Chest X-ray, PA view. Patient: 49 years old, sex M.
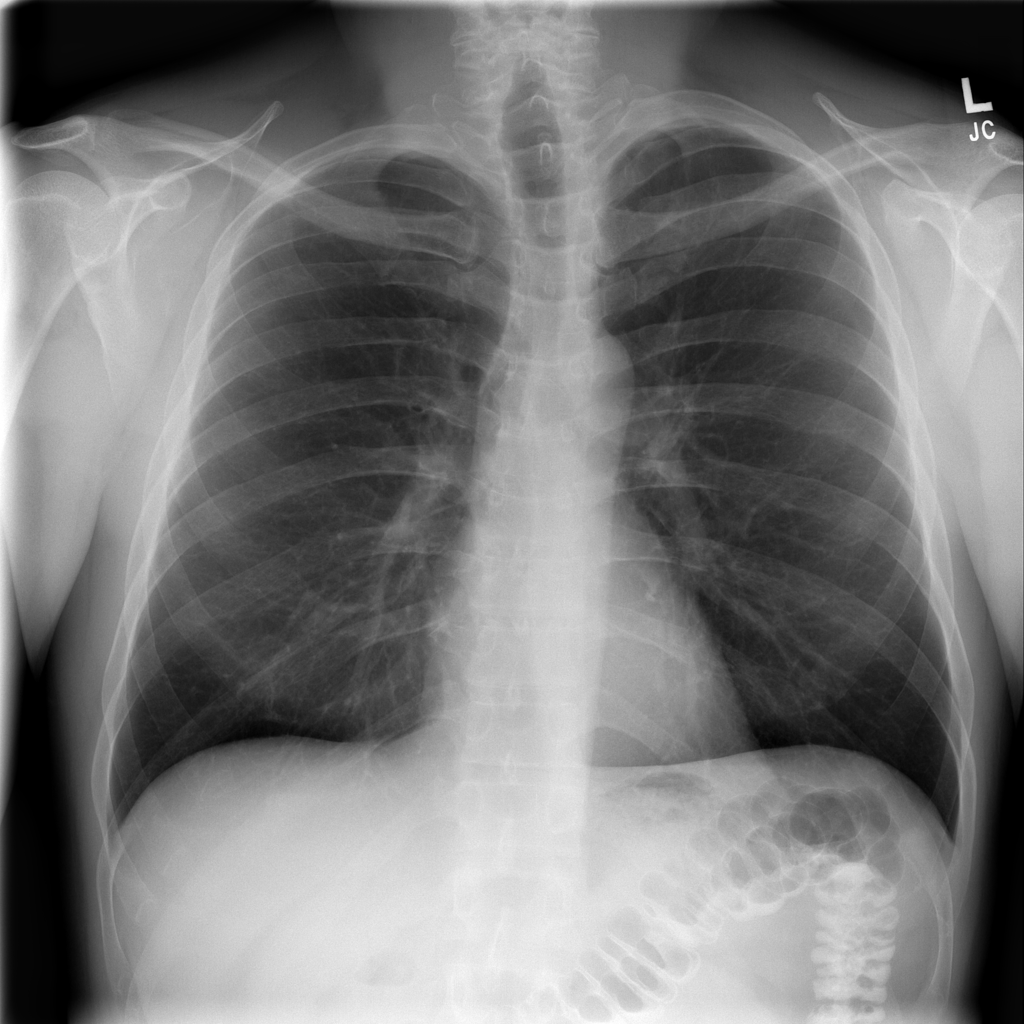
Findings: No Finding